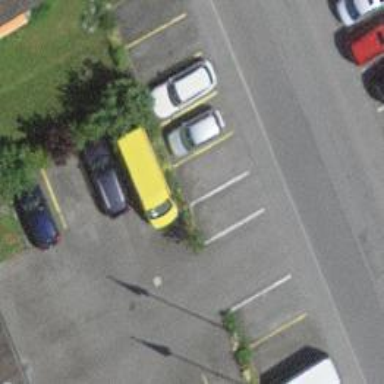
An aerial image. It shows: Street-side parking area.